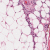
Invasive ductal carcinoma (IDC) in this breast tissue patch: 1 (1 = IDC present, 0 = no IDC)